Field crop: maize
Growth stage: 2
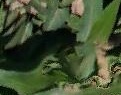
Species: maize